Aerial crown-view tile of a tropical tree (Barro Colorado Island, Panama), acquired 20240716:
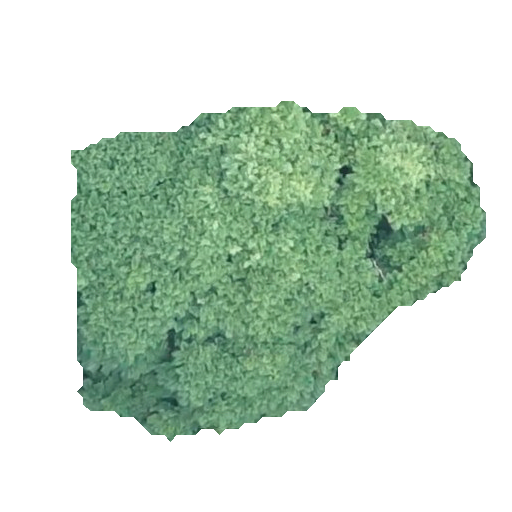
Species: Jacaranda copaia
GBIF accepted scientific name: Jacaranda copaia
Crown area: 159.926 m²